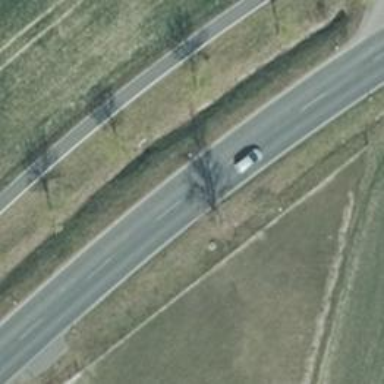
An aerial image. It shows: Secondary road with asphalt surface.